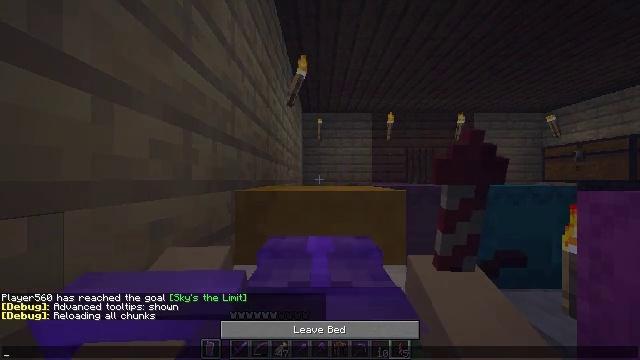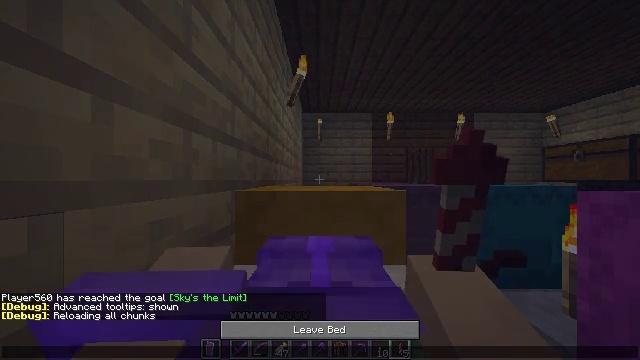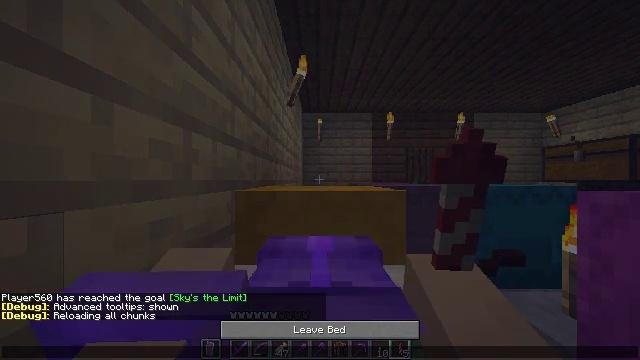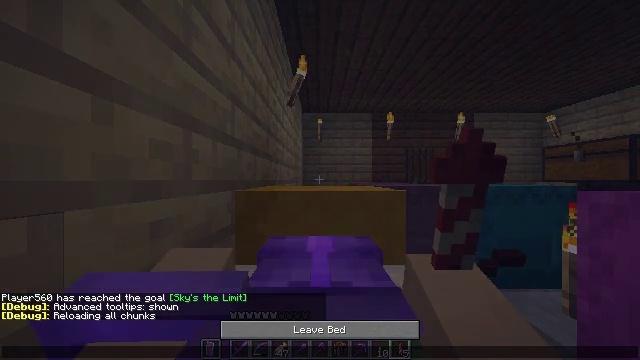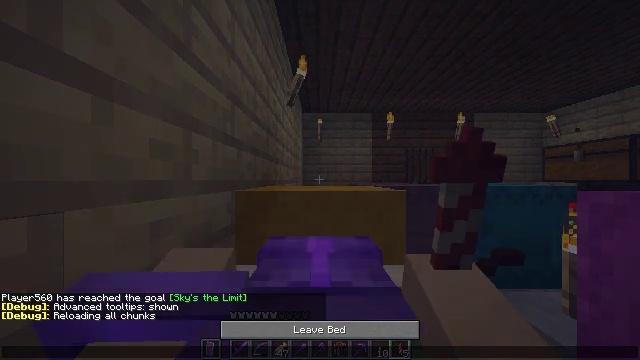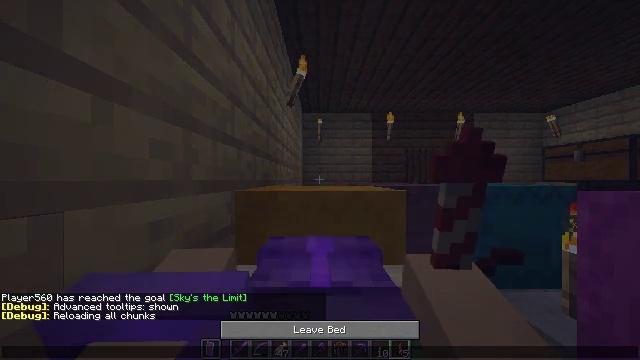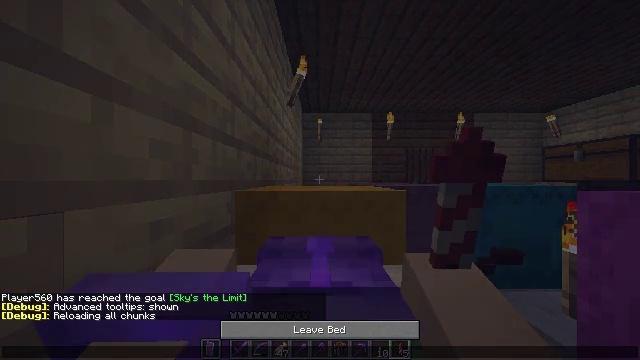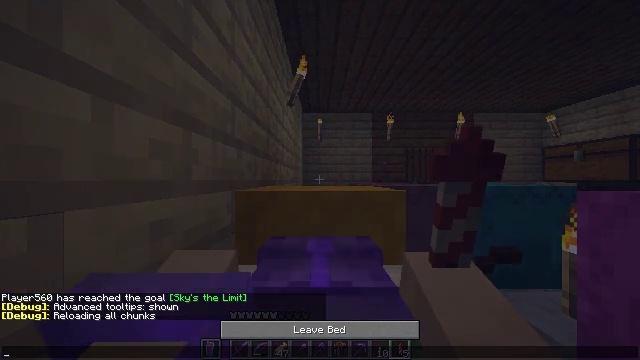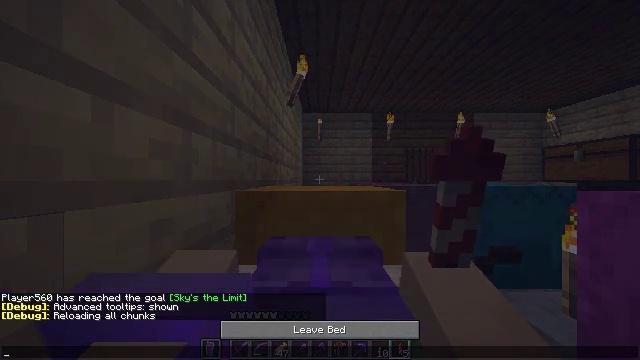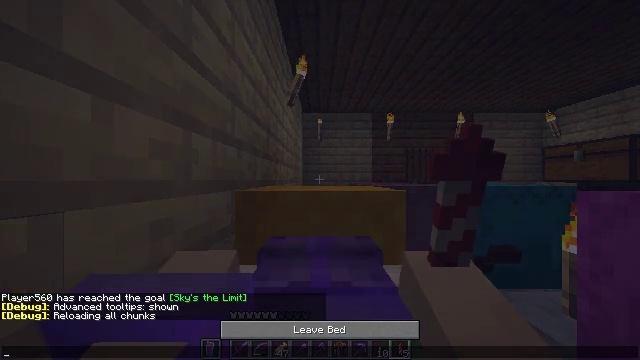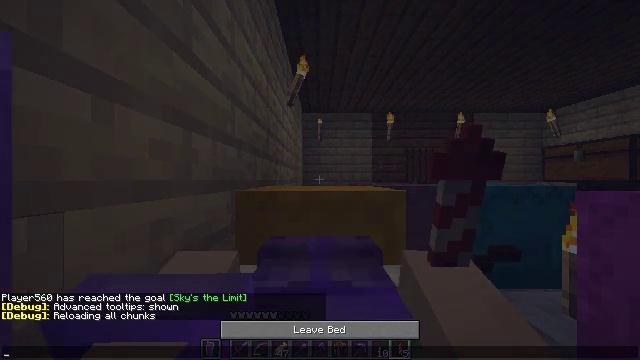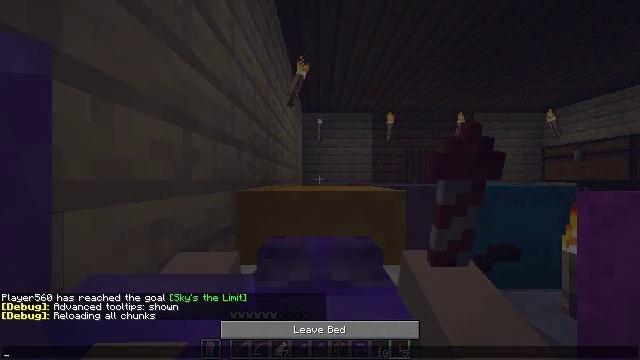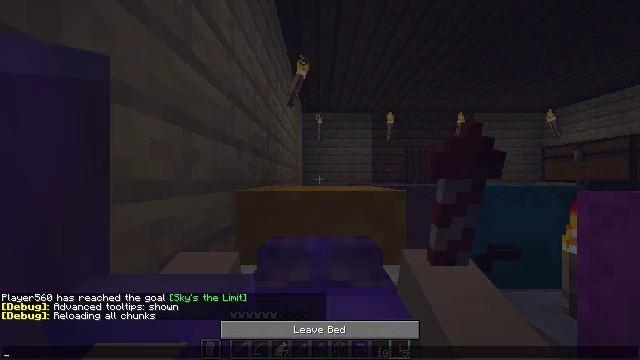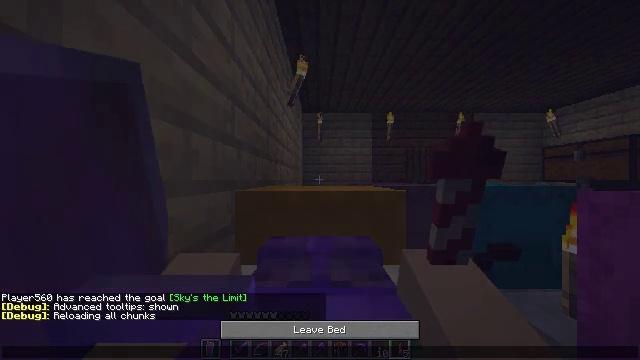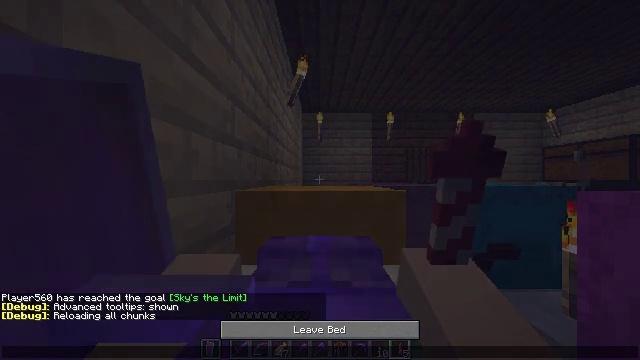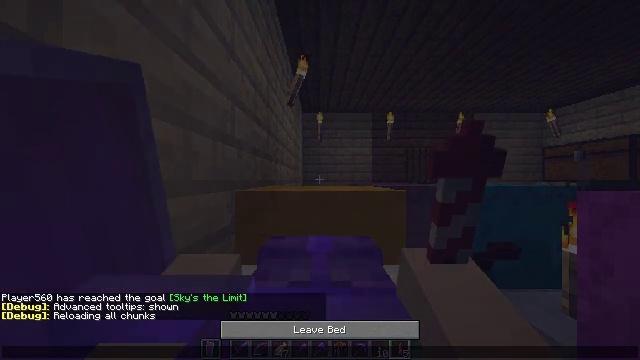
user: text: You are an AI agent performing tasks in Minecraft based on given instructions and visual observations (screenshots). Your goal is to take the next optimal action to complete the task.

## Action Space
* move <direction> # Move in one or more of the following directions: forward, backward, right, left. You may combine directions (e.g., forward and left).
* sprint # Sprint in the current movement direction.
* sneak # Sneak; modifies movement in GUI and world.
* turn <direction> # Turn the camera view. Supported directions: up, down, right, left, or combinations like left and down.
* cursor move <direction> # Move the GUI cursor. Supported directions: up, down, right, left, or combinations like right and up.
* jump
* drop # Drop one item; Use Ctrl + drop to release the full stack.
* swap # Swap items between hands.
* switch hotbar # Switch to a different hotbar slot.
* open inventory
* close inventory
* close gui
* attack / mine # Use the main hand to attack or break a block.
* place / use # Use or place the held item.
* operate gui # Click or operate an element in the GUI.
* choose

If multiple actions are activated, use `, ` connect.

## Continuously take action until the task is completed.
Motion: motion action
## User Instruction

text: Mine the sticky piston.
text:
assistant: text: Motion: no_op
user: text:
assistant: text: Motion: no_op
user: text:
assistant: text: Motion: no_op
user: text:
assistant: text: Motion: no_op
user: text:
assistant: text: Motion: no_op
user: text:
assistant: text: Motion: no_op
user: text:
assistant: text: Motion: no_op
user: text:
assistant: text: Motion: no_op
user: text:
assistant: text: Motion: no_op
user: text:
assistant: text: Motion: no_op
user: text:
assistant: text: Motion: no_op
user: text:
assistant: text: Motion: no_op
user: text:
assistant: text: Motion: no_op
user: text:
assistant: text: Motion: no_op
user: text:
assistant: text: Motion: no_op
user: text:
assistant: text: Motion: no_op
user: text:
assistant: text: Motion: no_op
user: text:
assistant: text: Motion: no_op
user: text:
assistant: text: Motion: no_op
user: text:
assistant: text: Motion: no_op
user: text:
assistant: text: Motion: no_op
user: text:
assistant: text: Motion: no_op
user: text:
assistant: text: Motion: no_op
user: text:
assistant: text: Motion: no_op
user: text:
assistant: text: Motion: no_op
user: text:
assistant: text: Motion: no_op
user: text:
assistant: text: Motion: no_op
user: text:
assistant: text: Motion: no_op
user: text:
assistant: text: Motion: no_op
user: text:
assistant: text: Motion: no_op